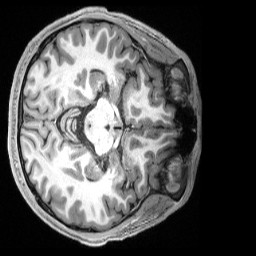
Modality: T1w
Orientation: axial
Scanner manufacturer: siemens
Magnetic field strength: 3 T
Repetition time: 2.5 s
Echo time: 0.00231 s